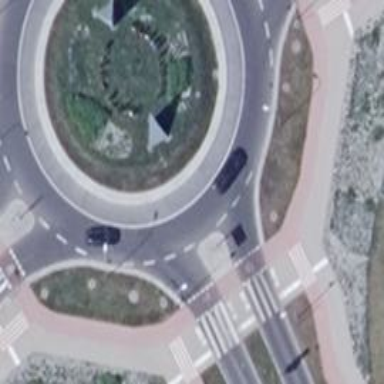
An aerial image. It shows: Primary highway with asphalt surface leading to roundabout.